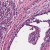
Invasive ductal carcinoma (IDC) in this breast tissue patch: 1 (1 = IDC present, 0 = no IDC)